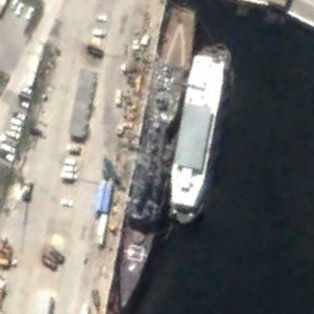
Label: cruiser